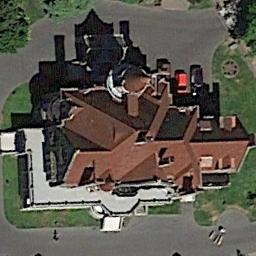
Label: palace